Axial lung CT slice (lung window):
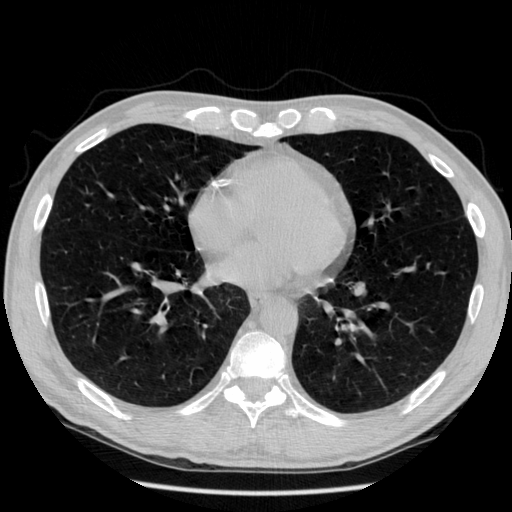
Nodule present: no